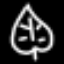
Label: leaf